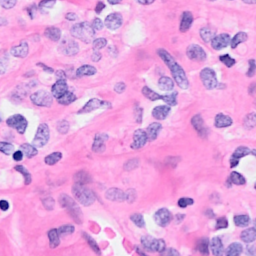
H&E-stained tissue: Breast